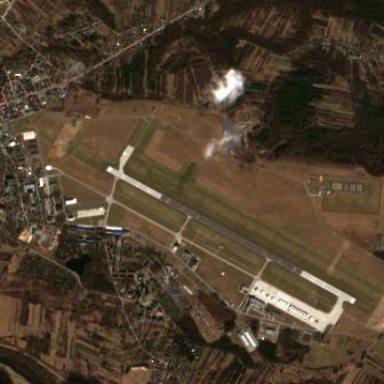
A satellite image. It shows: Runway in airport area.